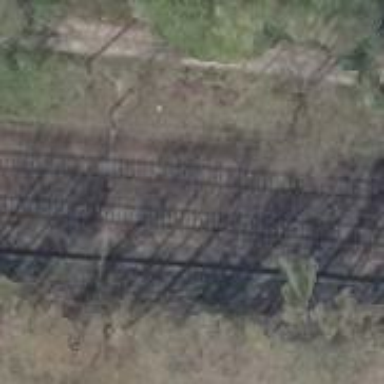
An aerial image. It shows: Railway with electrified contact lines.